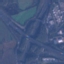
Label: Highway